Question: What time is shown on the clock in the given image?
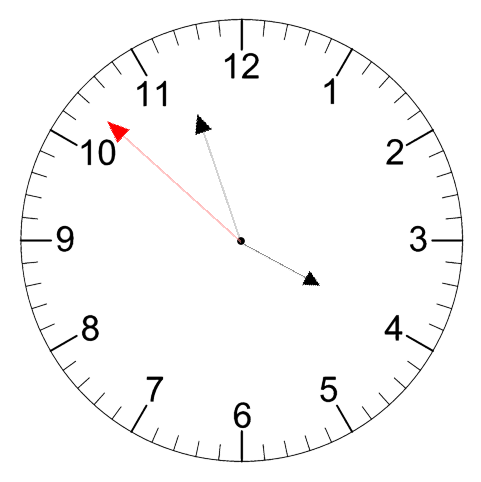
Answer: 03:56:52